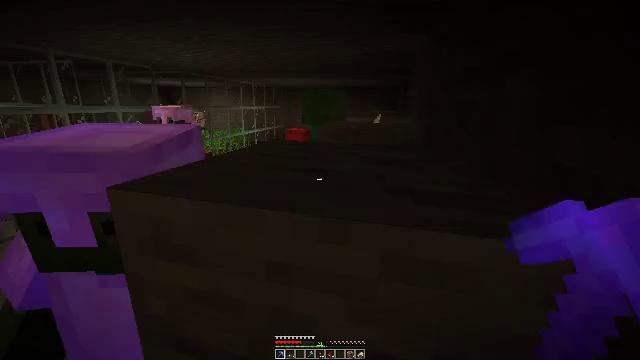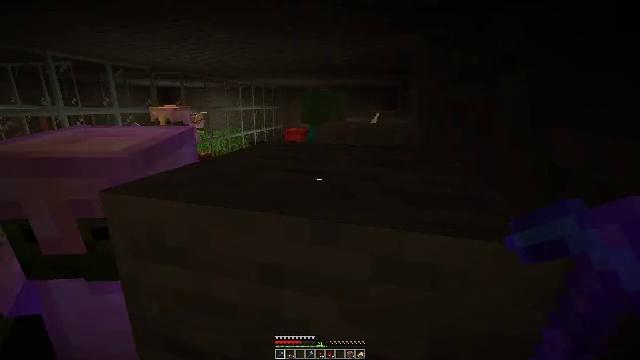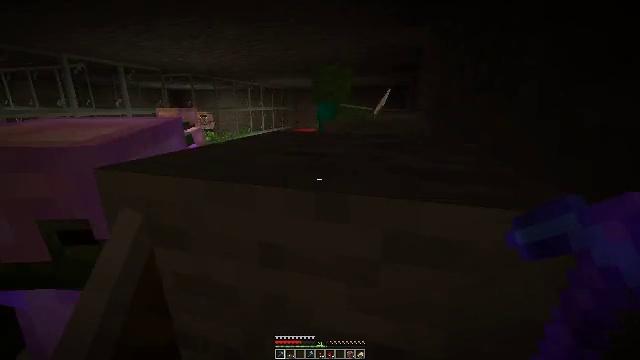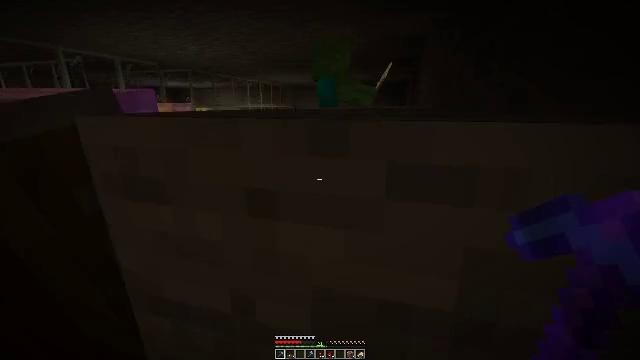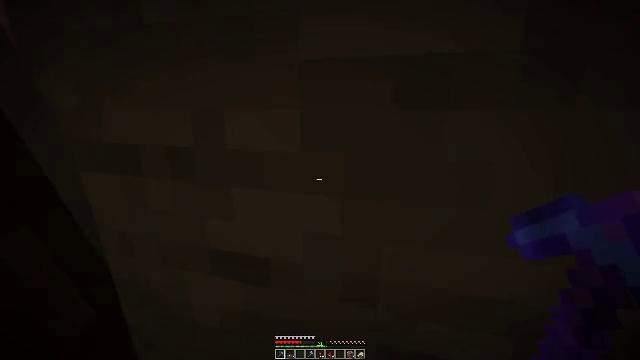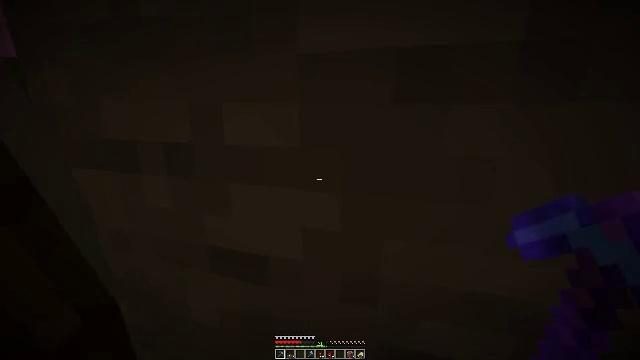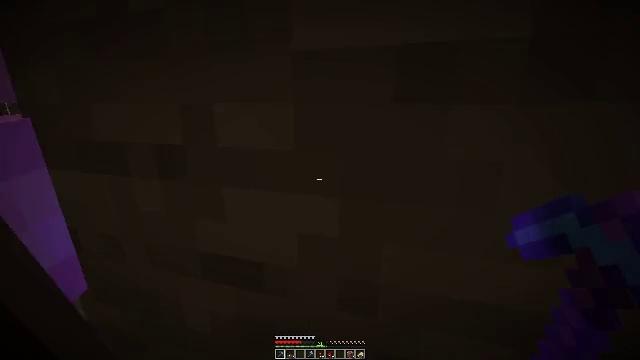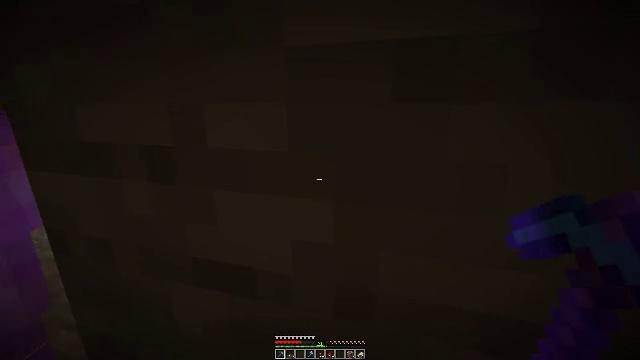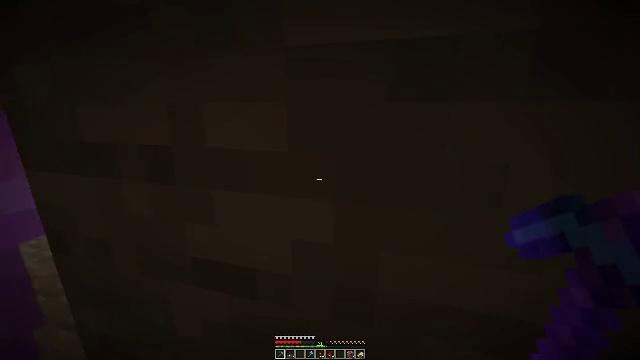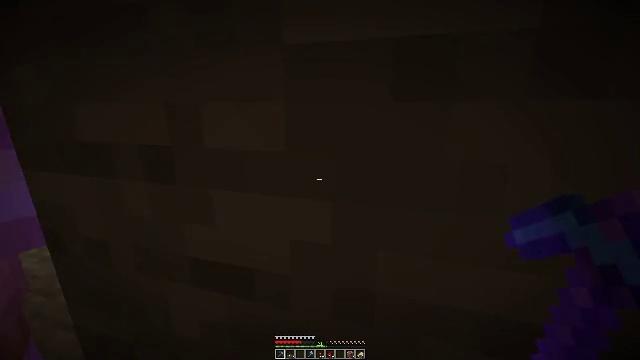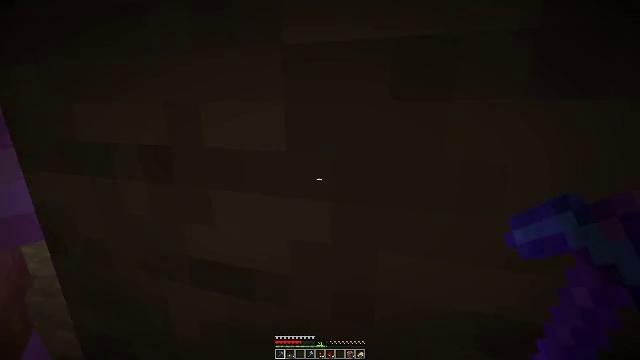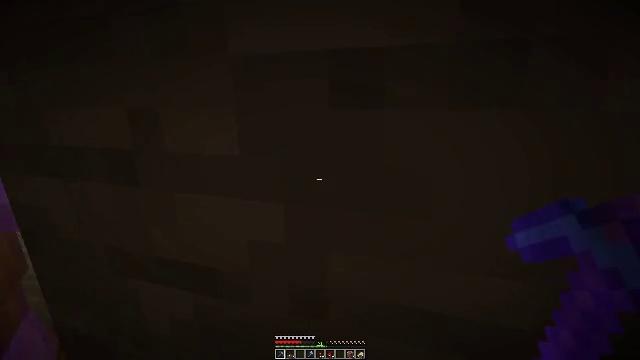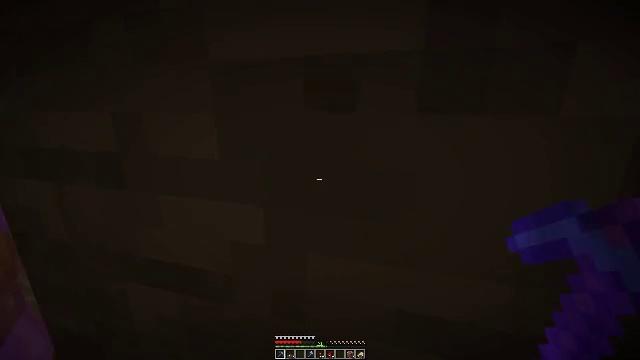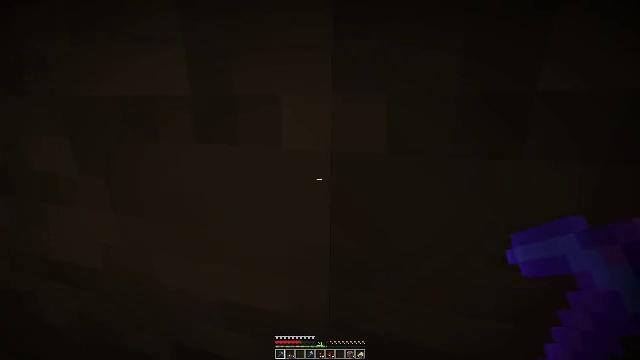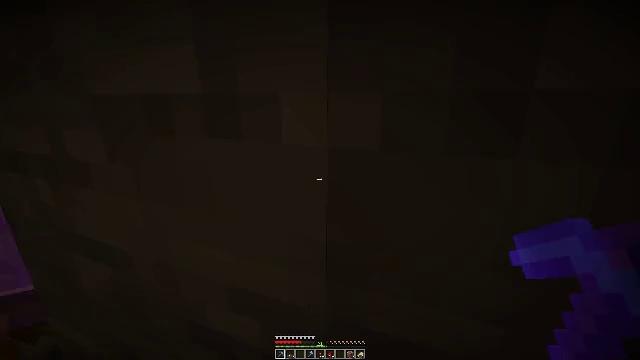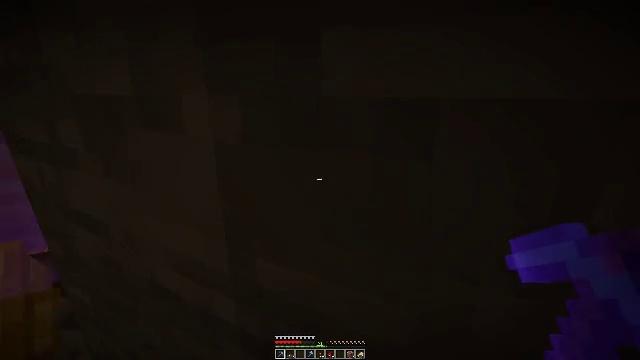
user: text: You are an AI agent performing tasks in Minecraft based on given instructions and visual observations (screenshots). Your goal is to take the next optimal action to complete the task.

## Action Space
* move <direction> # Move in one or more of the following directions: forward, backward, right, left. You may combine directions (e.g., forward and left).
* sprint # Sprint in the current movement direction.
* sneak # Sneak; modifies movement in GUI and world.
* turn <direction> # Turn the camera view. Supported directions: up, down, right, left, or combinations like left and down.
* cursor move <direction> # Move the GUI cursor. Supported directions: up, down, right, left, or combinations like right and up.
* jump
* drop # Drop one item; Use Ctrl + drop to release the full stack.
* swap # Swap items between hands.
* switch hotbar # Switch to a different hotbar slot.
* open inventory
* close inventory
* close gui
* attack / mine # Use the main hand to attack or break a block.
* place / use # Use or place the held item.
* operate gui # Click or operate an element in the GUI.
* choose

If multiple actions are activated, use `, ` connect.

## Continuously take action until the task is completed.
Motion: motion action
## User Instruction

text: Retrieve the spruce trapdoor by mining.
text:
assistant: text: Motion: move right
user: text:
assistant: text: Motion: move right, turn left
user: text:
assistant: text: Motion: no_op
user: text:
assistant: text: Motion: no_op
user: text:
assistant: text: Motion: no_op
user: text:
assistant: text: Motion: no_op
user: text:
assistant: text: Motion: no_op
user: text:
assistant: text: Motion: no_op
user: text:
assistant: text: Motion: no_op
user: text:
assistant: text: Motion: no_op
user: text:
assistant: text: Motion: move right
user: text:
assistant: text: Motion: move right
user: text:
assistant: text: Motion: move right
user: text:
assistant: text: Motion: move right, turn left and down
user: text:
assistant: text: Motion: move right, turn left and down
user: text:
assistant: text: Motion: move right, turn left
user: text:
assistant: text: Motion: move right
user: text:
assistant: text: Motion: move right
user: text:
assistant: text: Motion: move right
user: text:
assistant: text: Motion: move right
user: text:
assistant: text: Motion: move right
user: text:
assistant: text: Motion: move right
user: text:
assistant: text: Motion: move right
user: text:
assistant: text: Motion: move right, turn left
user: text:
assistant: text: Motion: move right, turn left and up
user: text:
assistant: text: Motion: turn left and up
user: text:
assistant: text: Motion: turn left and up
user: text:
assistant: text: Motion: turn left and up
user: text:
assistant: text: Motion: turn left and up
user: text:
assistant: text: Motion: turn left and up